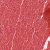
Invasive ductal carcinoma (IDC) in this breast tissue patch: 0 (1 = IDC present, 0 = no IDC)